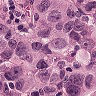
Metastatic tissue present: yes